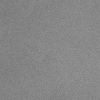
Atmospheric dust classification: dusty